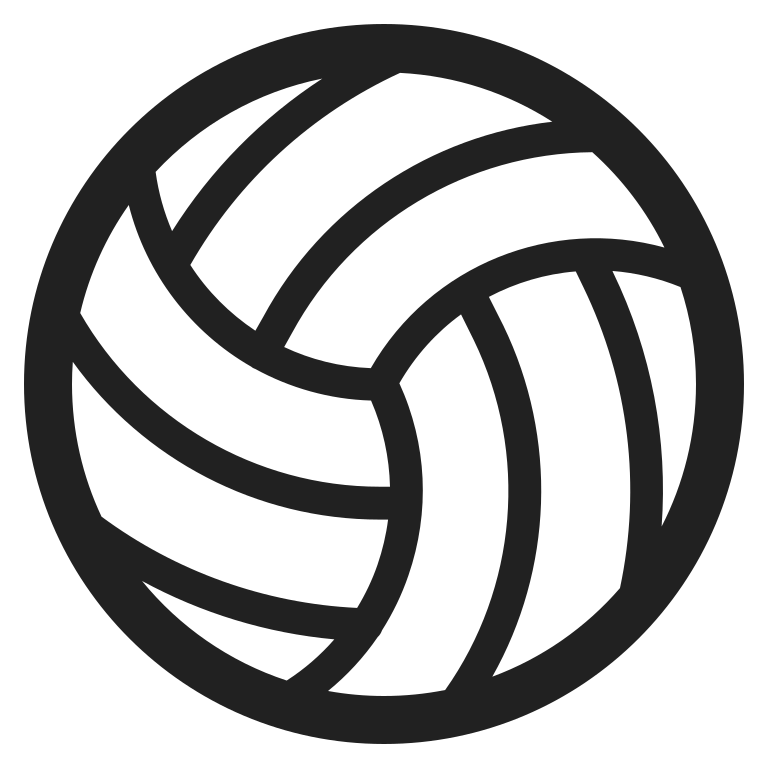
volleyball high contrast